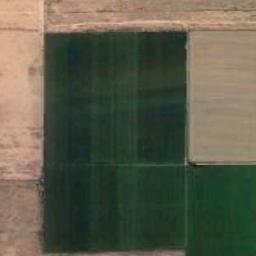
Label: rectangular_farmland